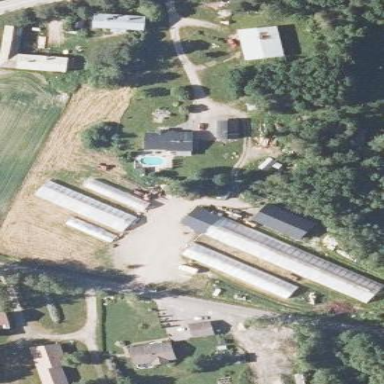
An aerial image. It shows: Farmyard area.